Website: home-depot
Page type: customer-info-address
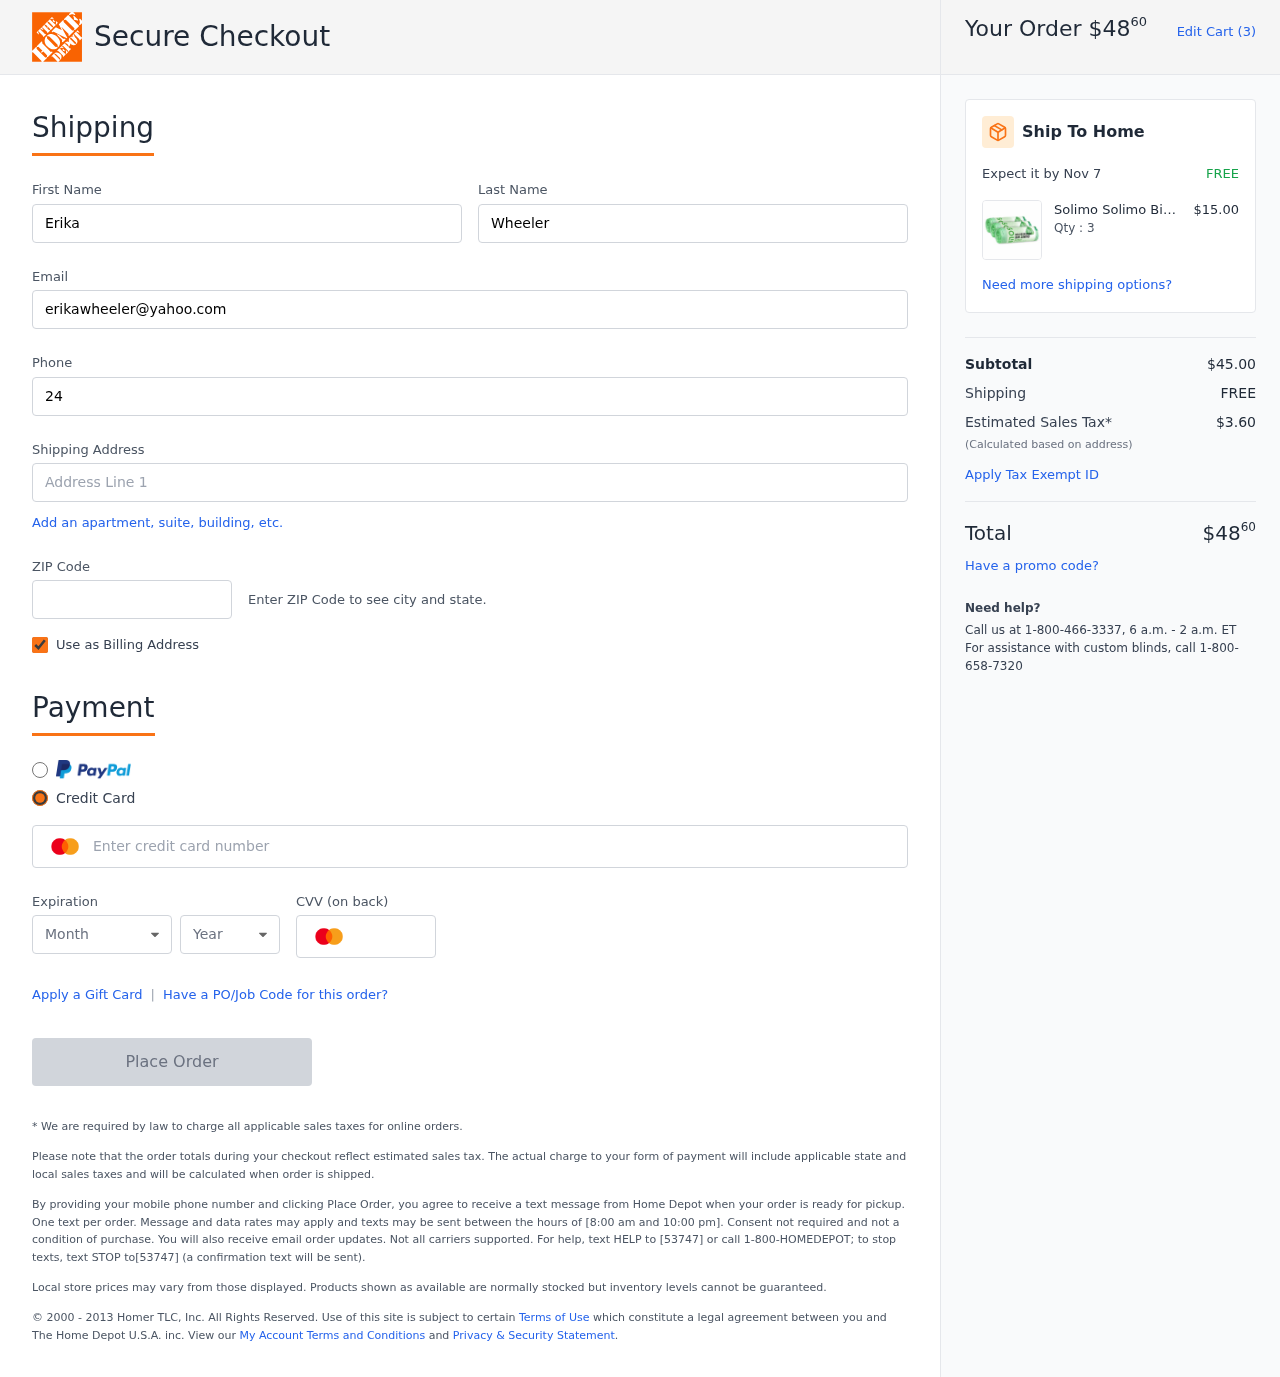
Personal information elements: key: PII_CARD_CVV
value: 885
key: PII_CARD_EXPIRY_MONTH
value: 02
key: PII_CARD_EXPIRY_YEAR
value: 27
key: PII_CARD_NUMBER
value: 2666 7857 3683 2061
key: PII_EMAIL
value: erikawheeler@yahoo.com
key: PII_FIRSTNAME
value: Erika
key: PII_LASTNAME
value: Wheeler
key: PII_PHONE
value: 2472129510
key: PII_POSTCODE
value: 77631
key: PII_STREET
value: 8482 Cuevas Mountain Apt. 624
Product elements: key: PRODUCT1_BRAND
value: Solimo
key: PRODUCT1_NAME
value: Solimo Bio degradable bin liner 6L, 50 pieces per pack - Pack of 3
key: PRODUCT1_PRICE
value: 15
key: PRODUCT1_QUANTITY
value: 3
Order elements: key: ORDER_TOTAL
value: $4860
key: ORDER_NUM_ITEMS
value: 3
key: ORDER_DELIVERY_DATE
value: Nov 7
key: ORDER_SUBTOTAL
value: $45.00
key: ORDER_SHIPPING_COST
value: FREE
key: ORDER_TAX
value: $3.60